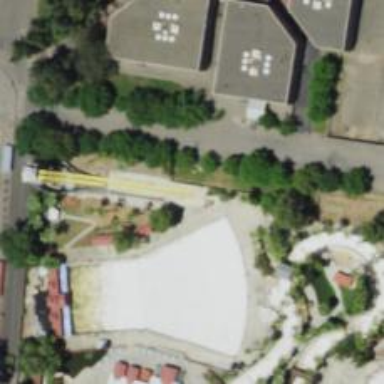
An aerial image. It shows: Water slide attraction.